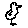
Label: bird